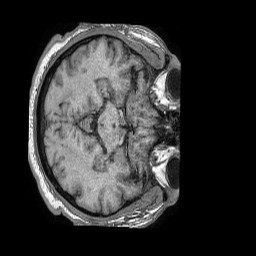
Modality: T1w
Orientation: axial
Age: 49
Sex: male
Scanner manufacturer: philips
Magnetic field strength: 1.5 T
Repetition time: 0.007552 s
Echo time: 0.003429 s